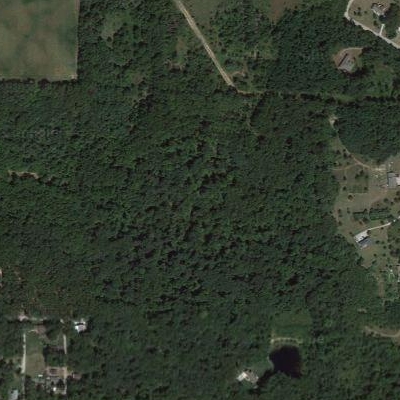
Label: eForest